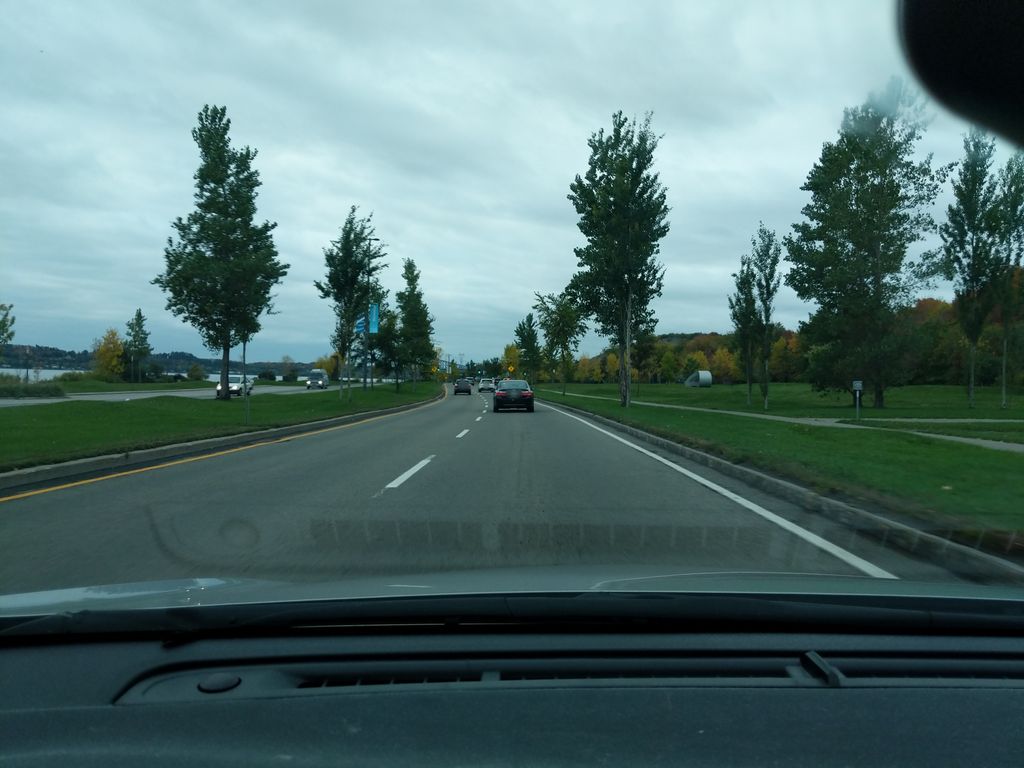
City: quebec_city